Question: i am having 1 picturebox in winform using C#, i want to crop some part of image and save that selected part it into image.
Following is my code for croping source image

'''
private void picFace_mousedown(object sender, MouseEventArgs e)
{
rect = new System.Drawing.Rectangle(e.X, e.Y, 0, 0);
this.picFace.Invalidate();
}
private void picFace_mousemove(object sender, MouseEventArgs e)
{
if (e.Button == MouseButtons.Left)
{
rect = new System.Drawing.Rectangle(rect.Left, rect.Top, e.X - rect.Left, e.Y - rect.Top);
}
this.picFace.Invalidate();
}
private void picFace_paint(object sender, PaintEventArgs e)
{
using (System.Drawing.Pen pen = new System.Drawing.Pen(System.Drawing.Color.Red, 2))
{
e.Graphics.DrawRectangle(pen, rect);
}
}
'''
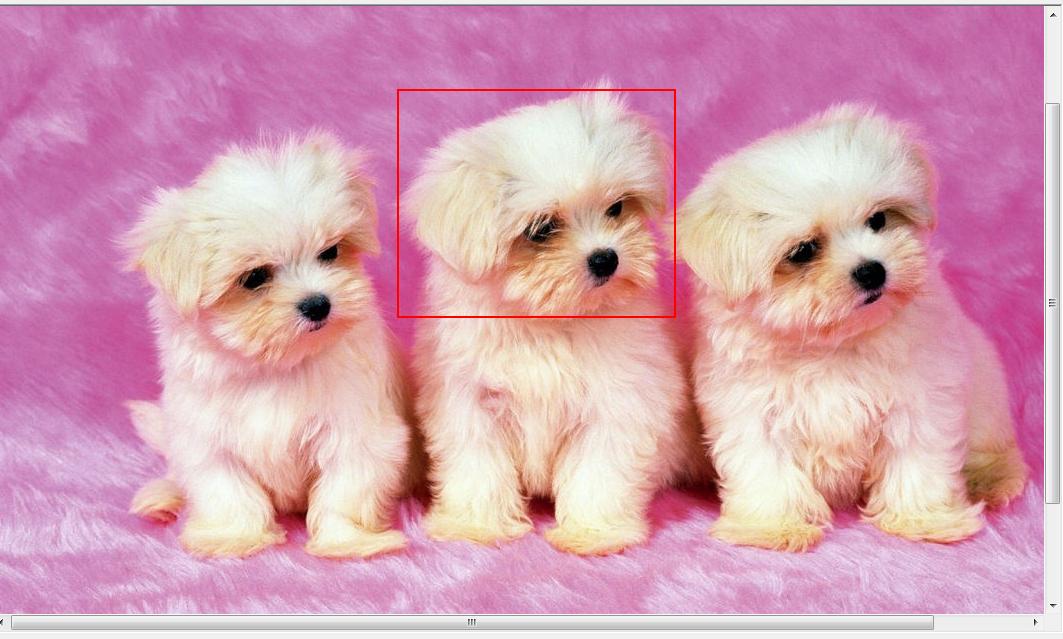
Answer: Simple, Bitmap has a clone method takes the rectangle you have defined.
<URL>
Then when you have your new bitmap, it comes with a save method
<URL>